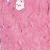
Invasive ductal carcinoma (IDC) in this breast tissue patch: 0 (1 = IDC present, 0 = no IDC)